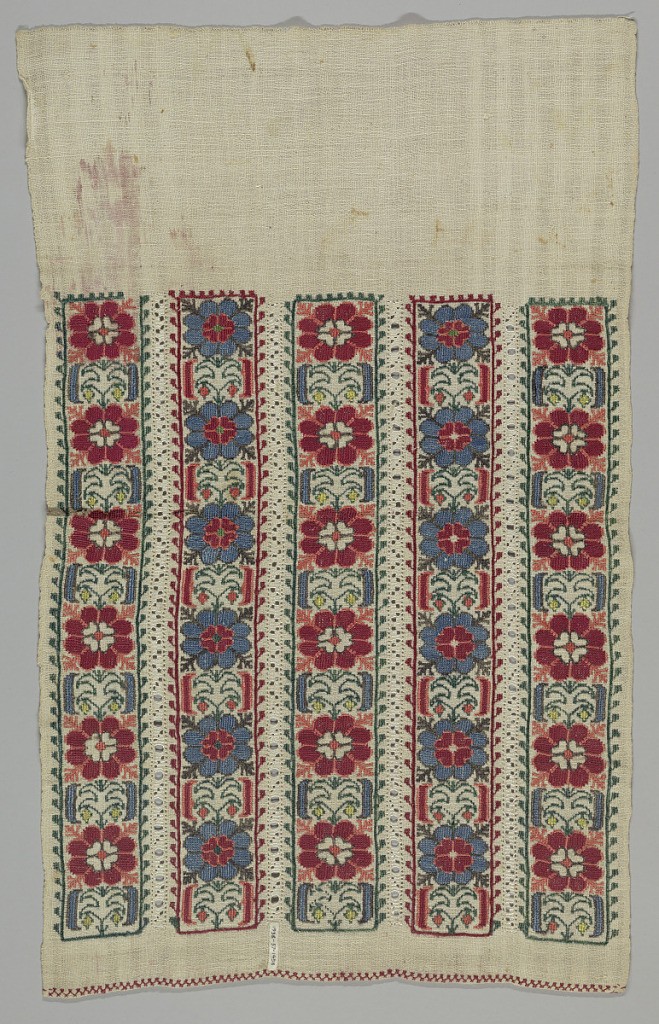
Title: Towel end
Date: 19th century
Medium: cotton, silk Technique: embroidery and drawnwork on plain weave
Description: Piece of white cotton with five vertical embroidered stripes separated by lines of drawnwork. The stripes are alternately of red flowers, blue leaves, yellow buds and blue flowers, red leaves and orange buds. Ornamental hem of red cross stitch.